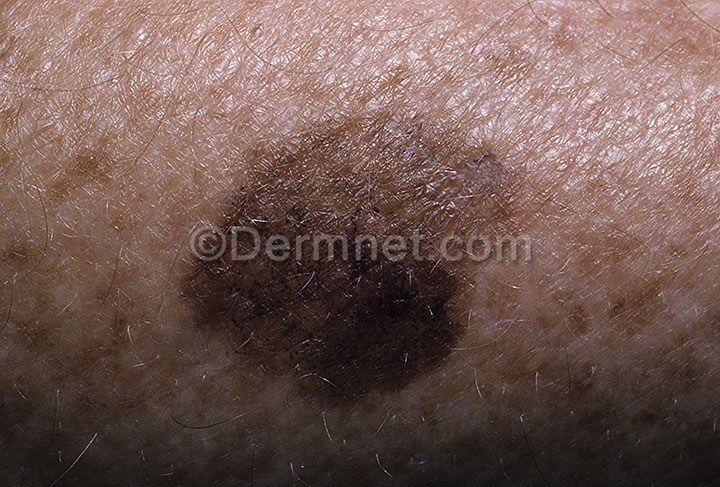
Disease: Light Diseases and Disorders of Pigmentation